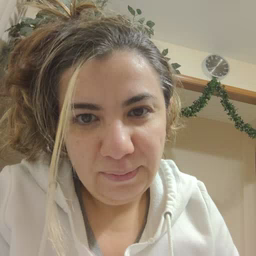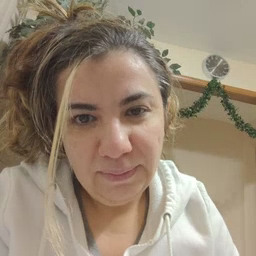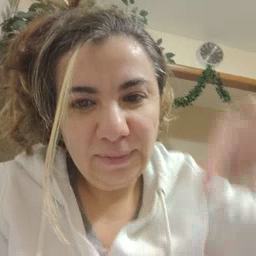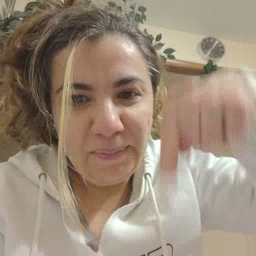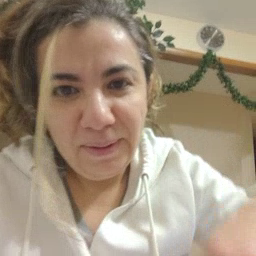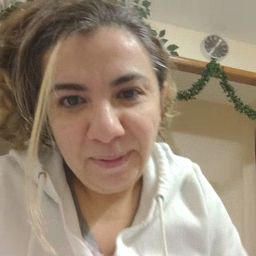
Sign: down